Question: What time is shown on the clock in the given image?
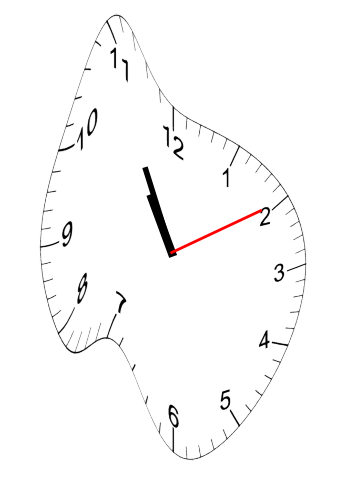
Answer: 10:55:10